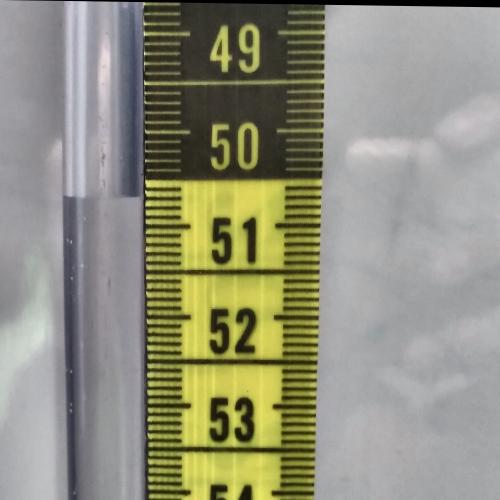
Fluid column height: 9.1 cm